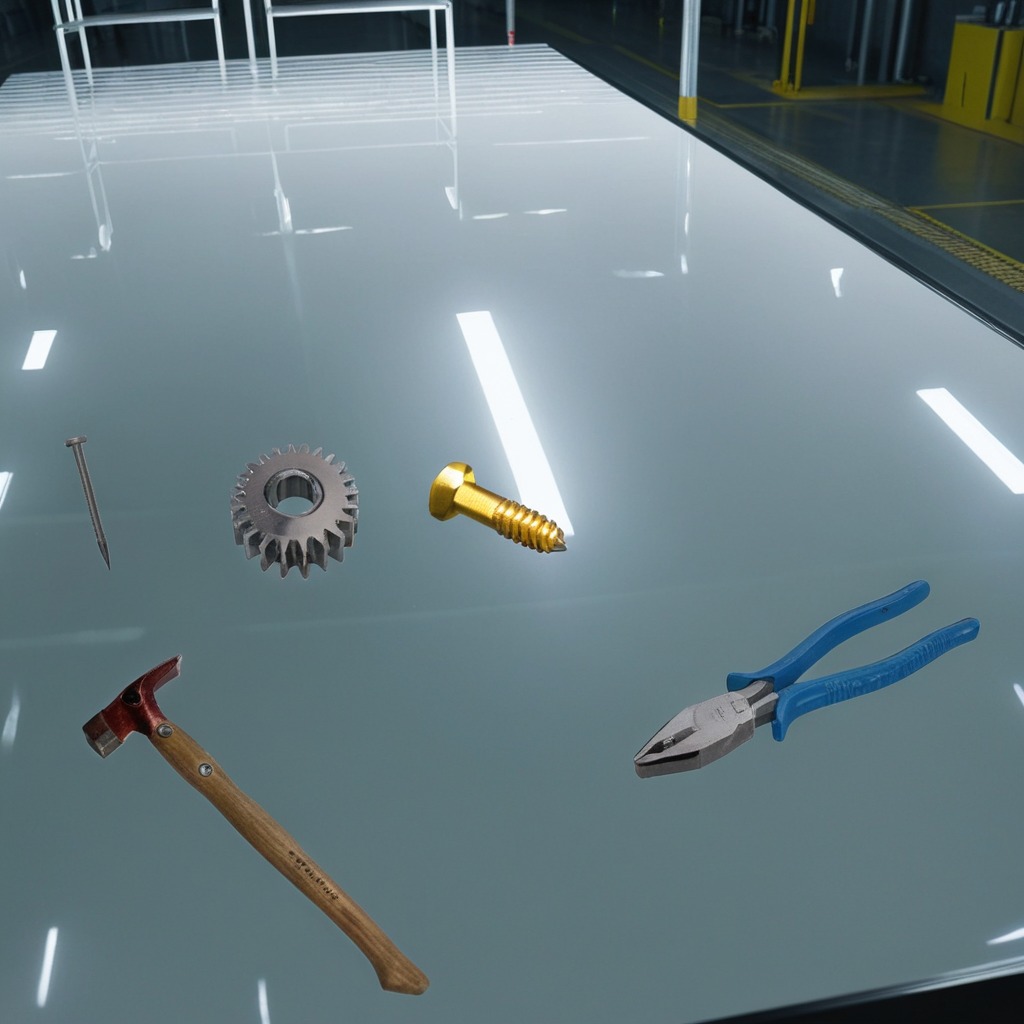
A metal gear with teeth, a metal machine screw, a hammer, an iron nail, and pliers are lying on the high-gloss table in a ship maintenance bay industrial lighting.